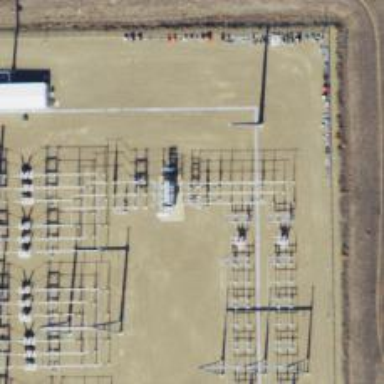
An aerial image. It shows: Switch for power supply.